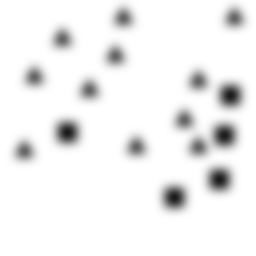
Squares: 5
Triangles: 11
Stars: 0
Total shapes: 16